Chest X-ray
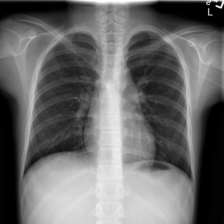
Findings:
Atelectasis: negative
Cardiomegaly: negative
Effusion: negative
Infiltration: negative
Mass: negative
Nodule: negative
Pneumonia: negative
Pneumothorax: negative
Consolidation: negative
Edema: negative
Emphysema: negative
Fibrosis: negative
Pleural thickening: negative
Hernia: negative